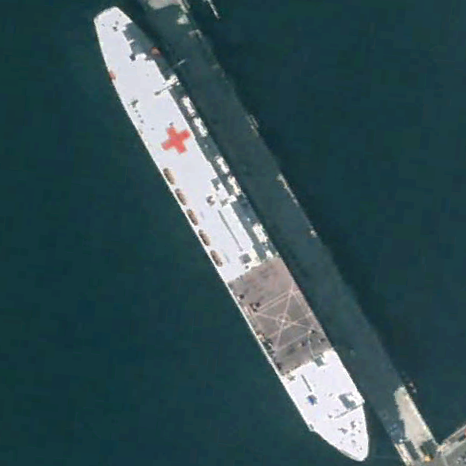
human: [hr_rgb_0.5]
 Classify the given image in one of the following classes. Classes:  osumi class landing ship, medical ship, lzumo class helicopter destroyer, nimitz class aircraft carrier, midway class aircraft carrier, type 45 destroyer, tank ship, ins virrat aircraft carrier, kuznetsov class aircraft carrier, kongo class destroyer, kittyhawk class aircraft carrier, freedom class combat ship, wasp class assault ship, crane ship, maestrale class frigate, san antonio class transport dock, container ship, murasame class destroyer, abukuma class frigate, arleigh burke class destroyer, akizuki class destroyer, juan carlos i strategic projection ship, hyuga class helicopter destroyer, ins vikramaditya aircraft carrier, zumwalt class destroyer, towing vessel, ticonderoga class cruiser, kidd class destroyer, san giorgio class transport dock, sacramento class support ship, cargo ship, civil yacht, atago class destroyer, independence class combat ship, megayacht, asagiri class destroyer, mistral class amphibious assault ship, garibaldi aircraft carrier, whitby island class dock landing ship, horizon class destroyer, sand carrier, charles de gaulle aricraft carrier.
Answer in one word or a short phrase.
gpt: Medical ship